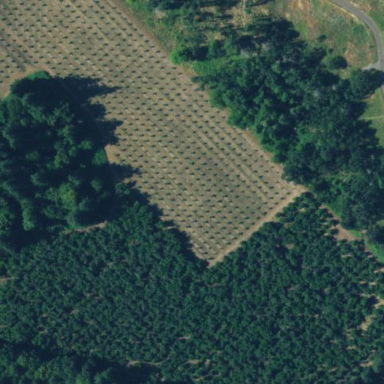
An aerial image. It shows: Orchard filled with hazel plants.